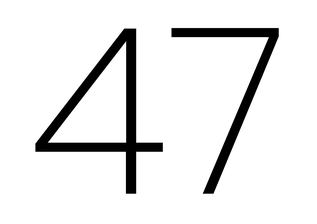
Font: Poppins-ExtraLight